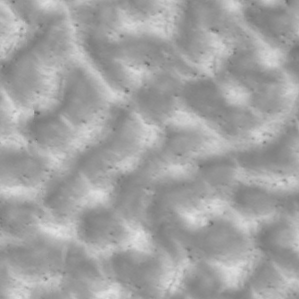
Label: non_frost